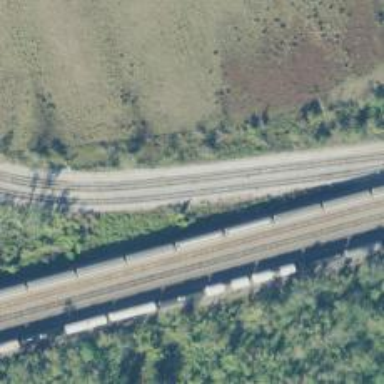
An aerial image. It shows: Railway spur service.